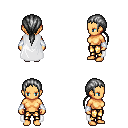
a pixel art fantasy rpg character, female body template, human, tanned skin, white cape, gold greaves, gray ponytail hairstyle, white cloth bracers, four views (front, back, left, right), 2x2 character sprite sheet, small pixel art, hard edges, no anti-aliasing